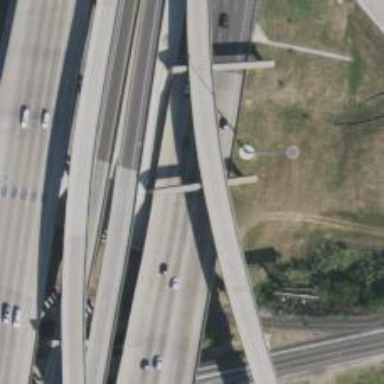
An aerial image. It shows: Bridge over motorway.